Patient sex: F
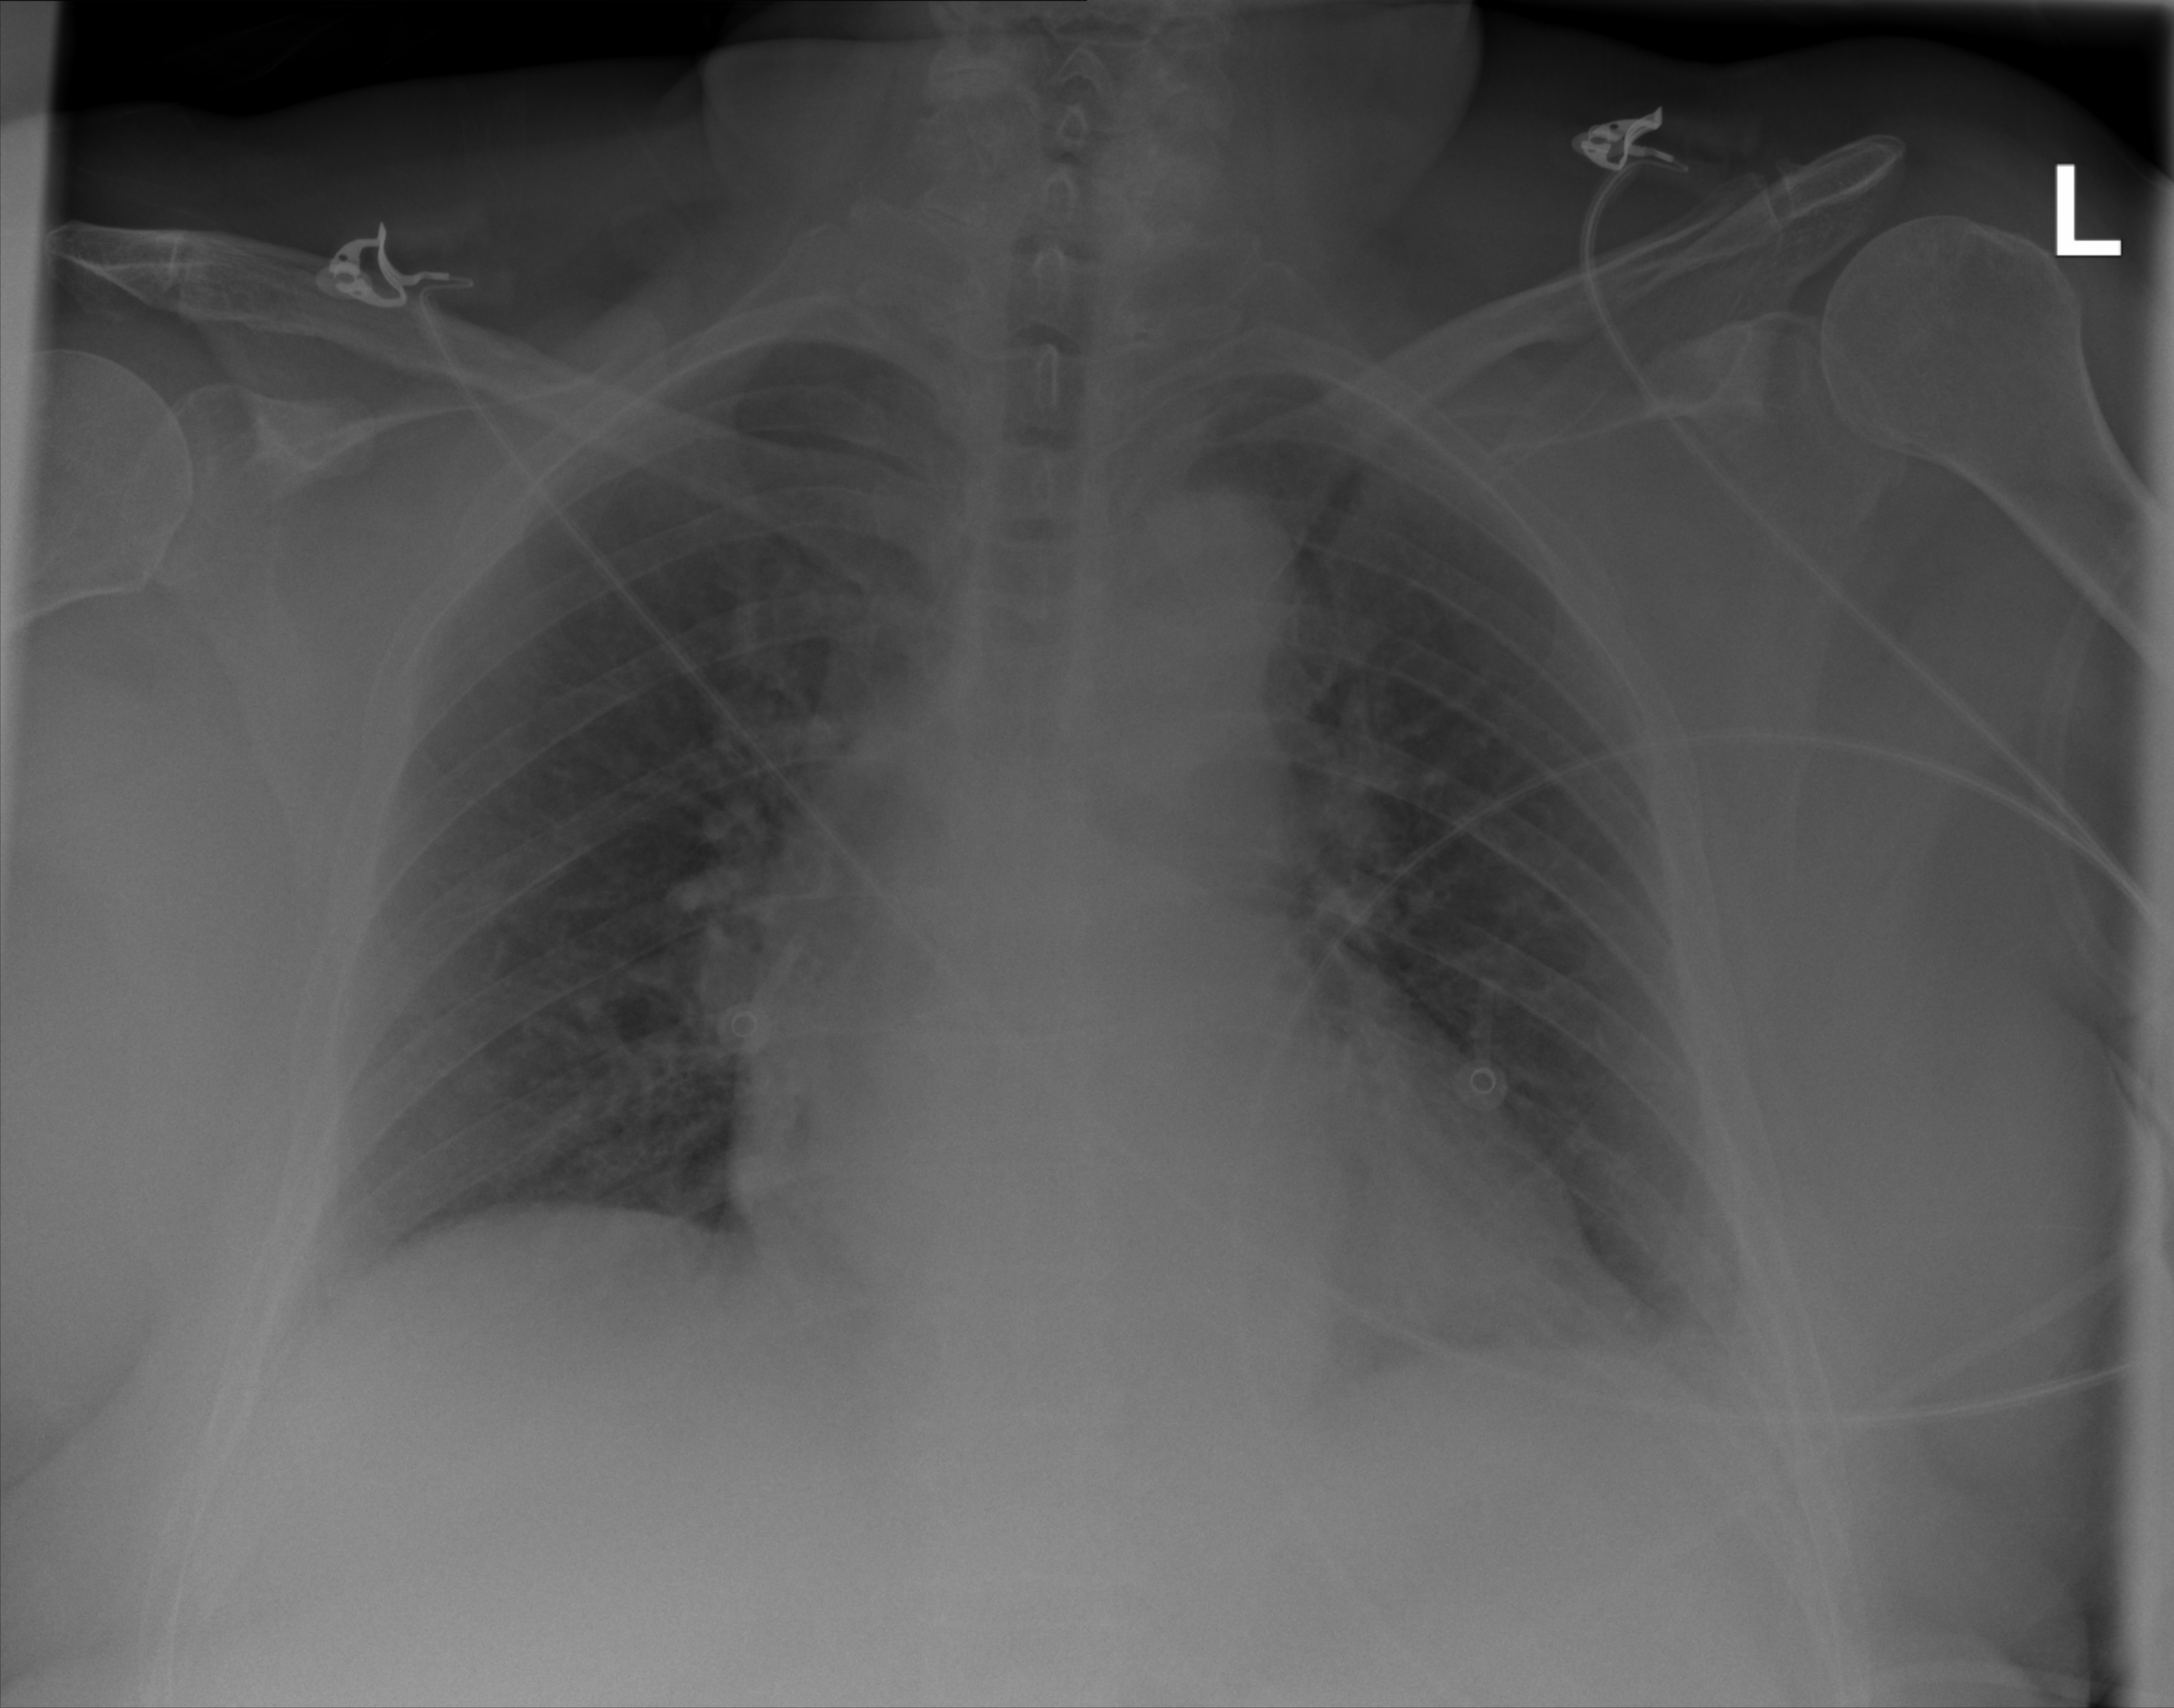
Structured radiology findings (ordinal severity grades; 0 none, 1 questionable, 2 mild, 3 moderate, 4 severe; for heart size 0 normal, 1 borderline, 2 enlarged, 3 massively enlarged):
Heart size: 1
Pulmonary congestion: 2
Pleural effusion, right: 0
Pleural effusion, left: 2
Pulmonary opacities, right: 0
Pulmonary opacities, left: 0
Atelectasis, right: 0
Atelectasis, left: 2